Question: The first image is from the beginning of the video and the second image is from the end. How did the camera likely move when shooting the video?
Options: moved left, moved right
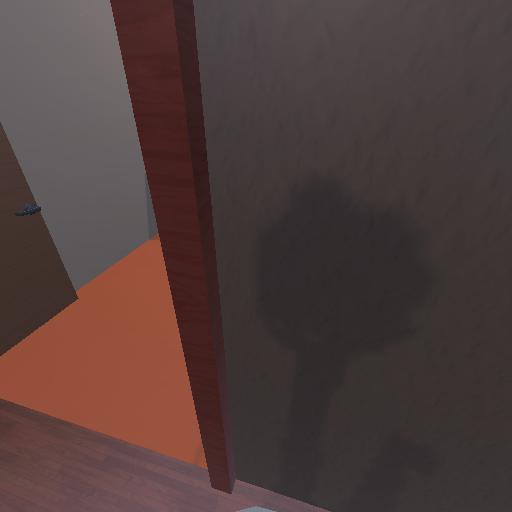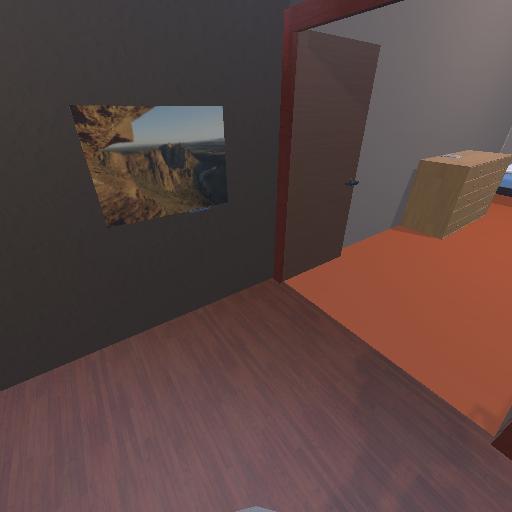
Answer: moved left